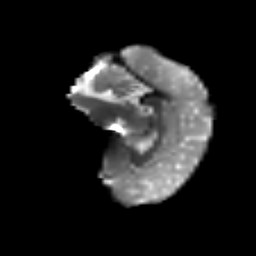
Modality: T2w
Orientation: sagittal
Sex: female
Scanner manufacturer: siemens
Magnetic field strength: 3 T
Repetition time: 5 s
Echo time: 0.071 s